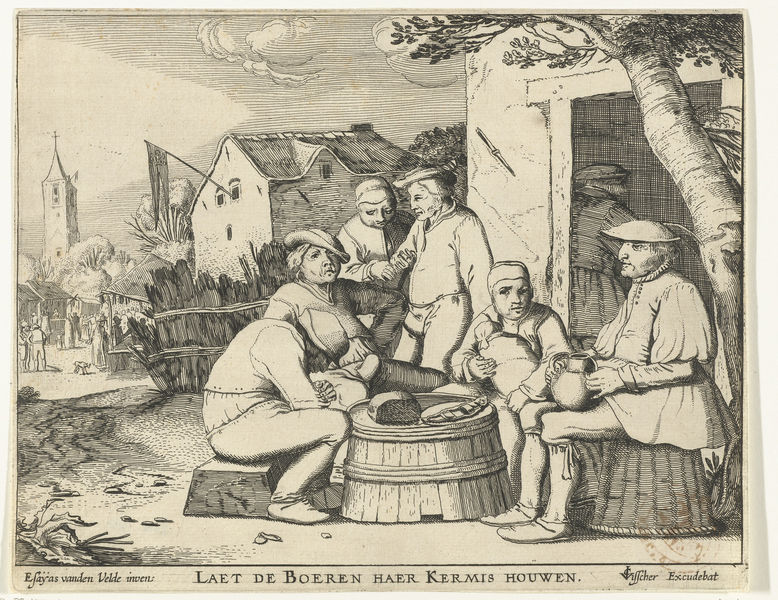
Titel: Zes boeren zittend rond een ton bij een herberg
Künstler: Esaias van de Velde
Standort: Amsterdam
Institution: Rijksmuseum
Schlagwörter: baum, blätter, himmel, mann, kirchturm, sitzen, männer, tisch, tür, haus, wolke, zaun, leute, mütze, steine, holland, ast, häuser, zweige, kirche, bauern, brunnen, turm, krug, sitz, fahne, dorf, essen, korb, brot, bauer, schinken, druck, stich, schwarzweiß, fass, niederländisch, mahlzeit, wurst, holländisch, bottich, niederland, kupferstich, velde, vesper